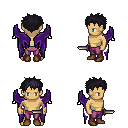
a pixel art fantasy rpg character, male body template, human, tanned skin, purple wings, magenta pants, raven bedhead hairstyle, brown shoes, dagger, four views (front, back, left, right), 2x2 character sprite sheet, small pixel art, hard edges, no anti-aliasing